八年级 · 画法几何学
下列各组图形中, $B D$ 是 $\triangle A B C$ 的高的图形是 ( )
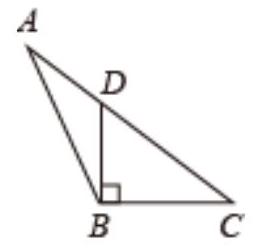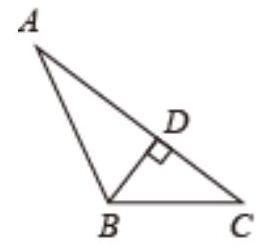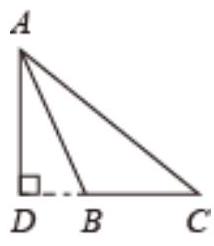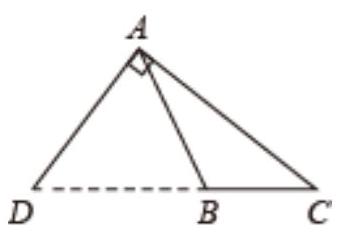
A.

B.

C.

D.

答案: B